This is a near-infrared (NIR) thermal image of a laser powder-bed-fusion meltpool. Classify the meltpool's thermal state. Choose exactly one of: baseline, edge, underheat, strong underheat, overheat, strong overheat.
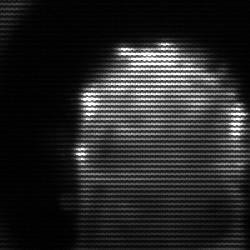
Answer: baseline